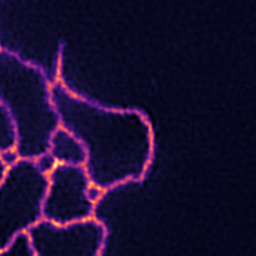
Label: Super-resolution ER image